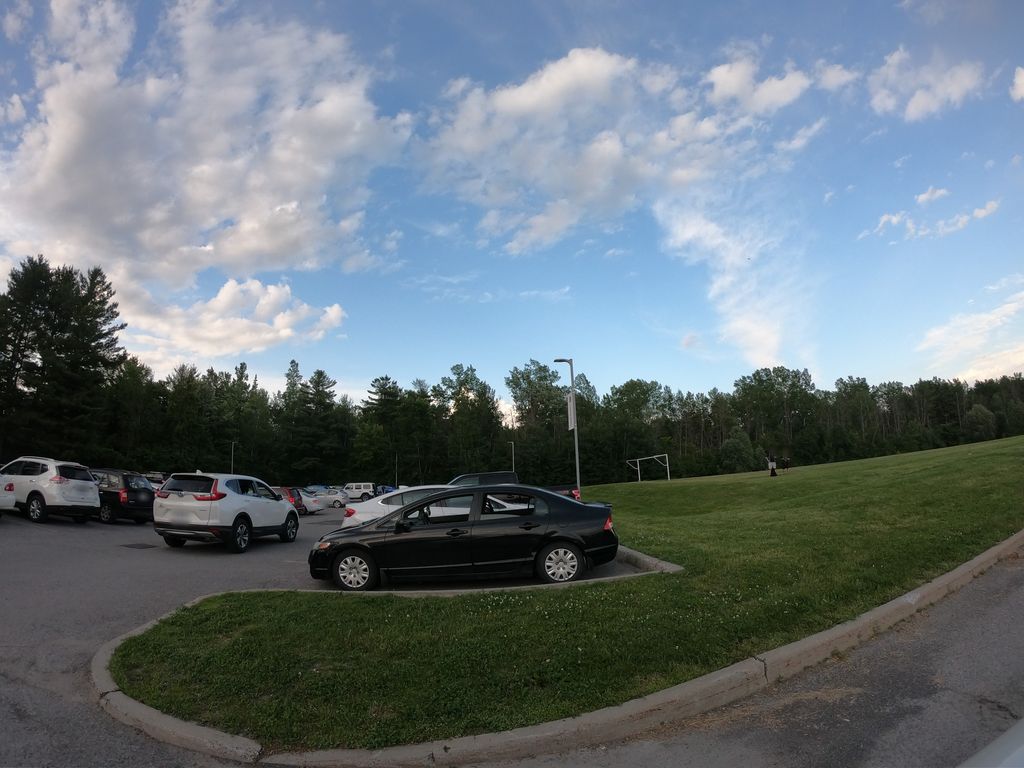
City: ottawa-gatineau